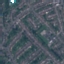
Land use / land cover: Residential